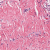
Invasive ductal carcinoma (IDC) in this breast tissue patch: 0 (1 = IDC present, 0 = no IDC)